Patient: sex F, age 39
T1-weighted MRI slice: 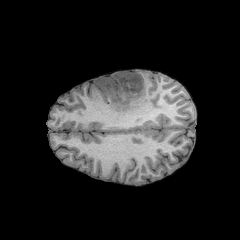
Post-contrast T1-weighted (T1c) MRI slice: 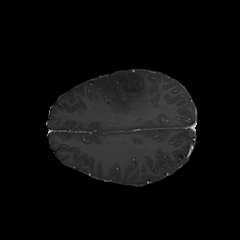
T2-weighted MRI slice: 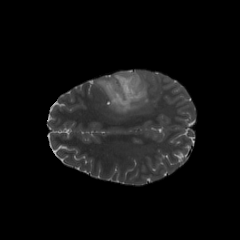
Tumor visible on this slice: yes
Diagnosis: Astrocytoma, IDH-mutant
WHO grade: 2